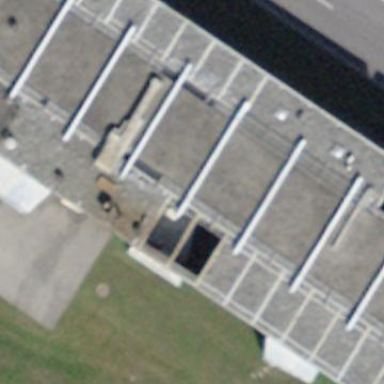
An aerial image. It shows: Public building.